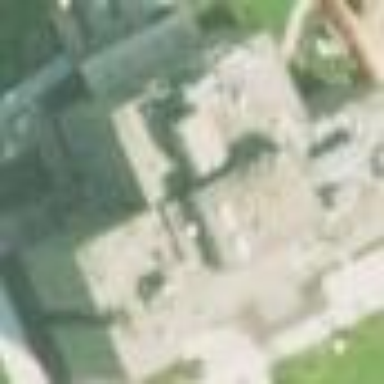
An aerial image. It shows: Dormitory building.